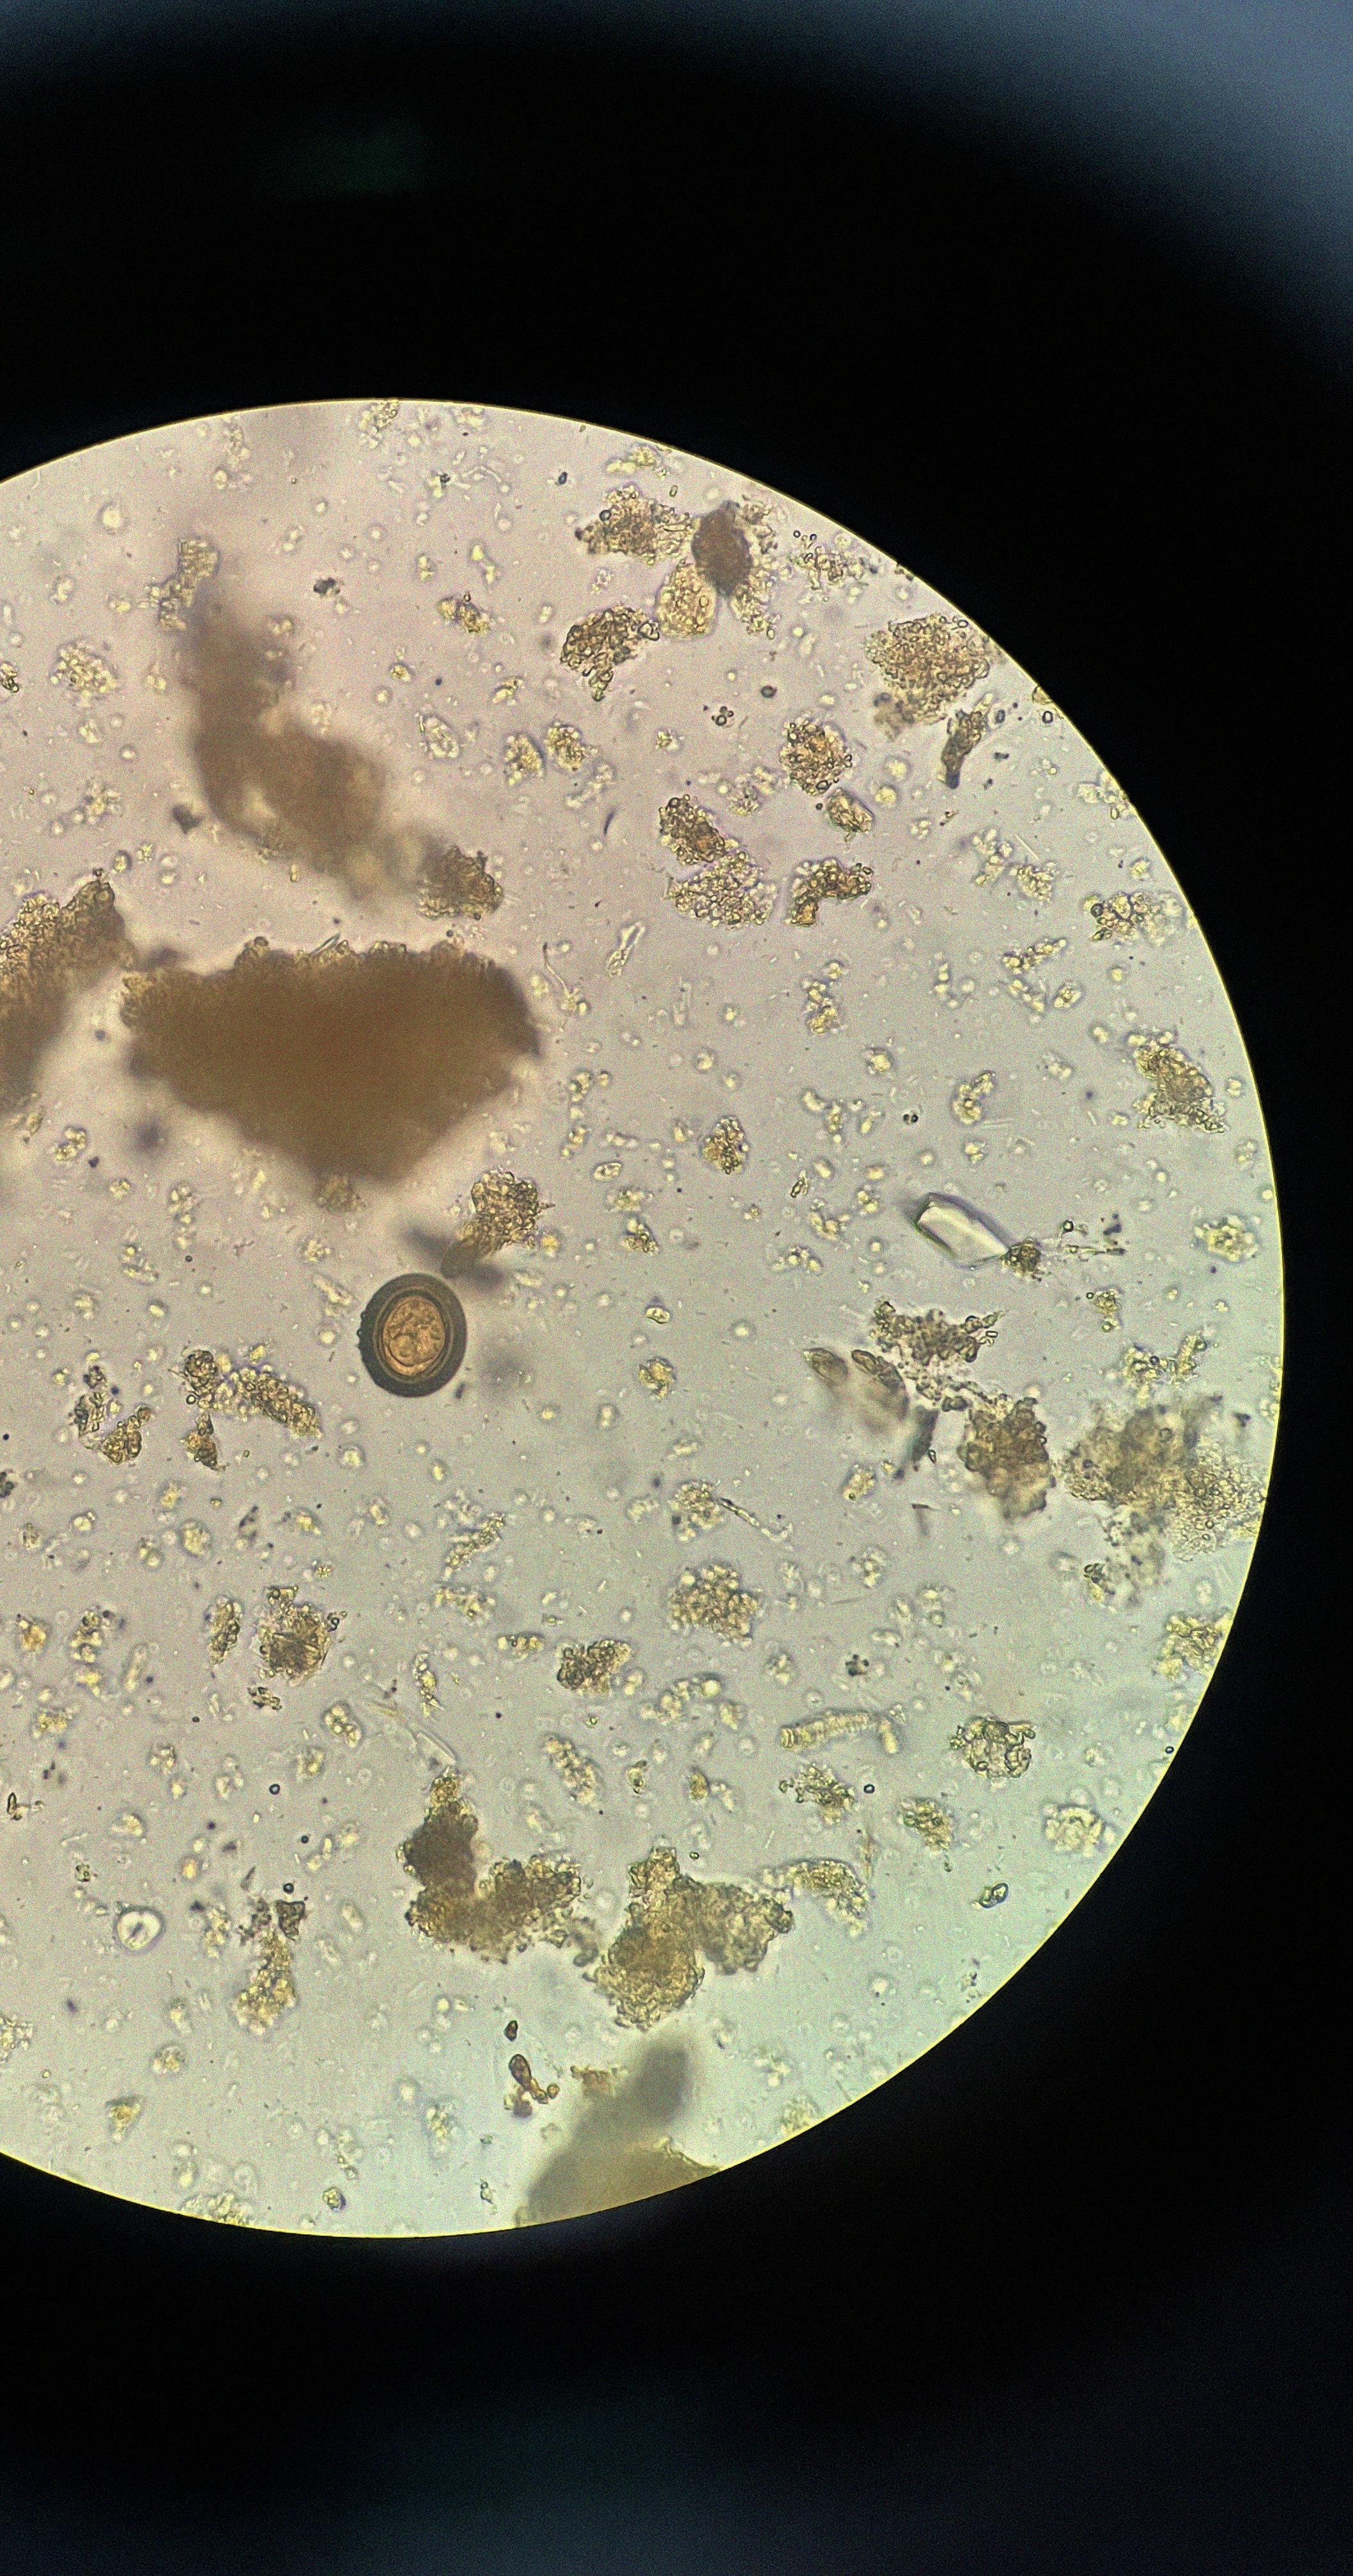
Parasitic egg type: Taenia spp. egg